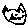
Label: cat